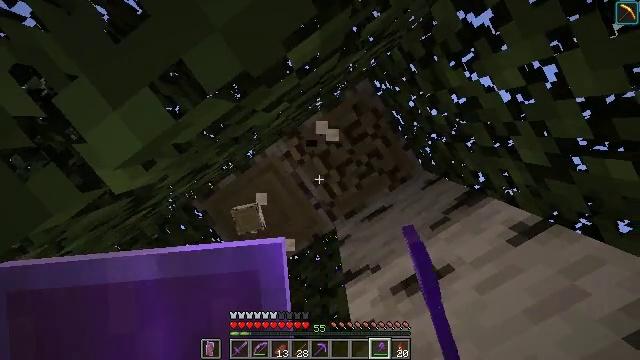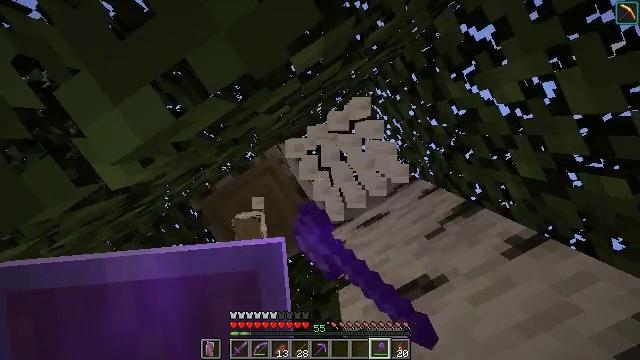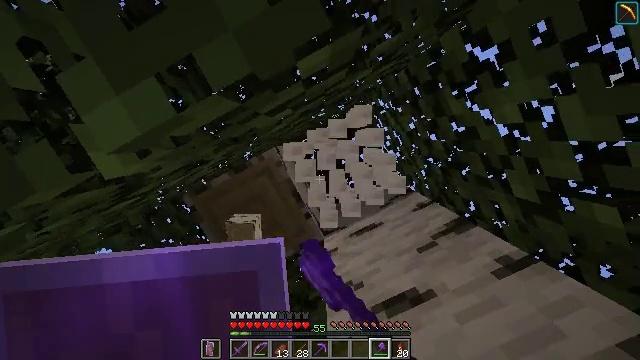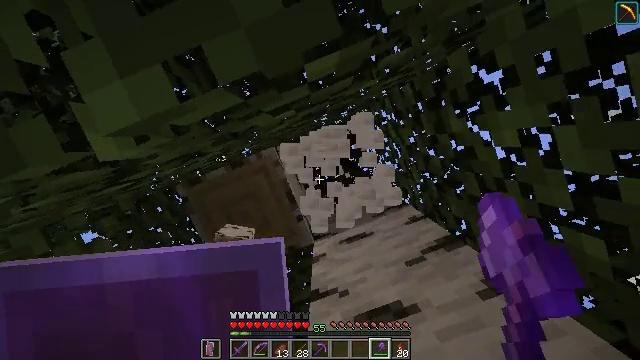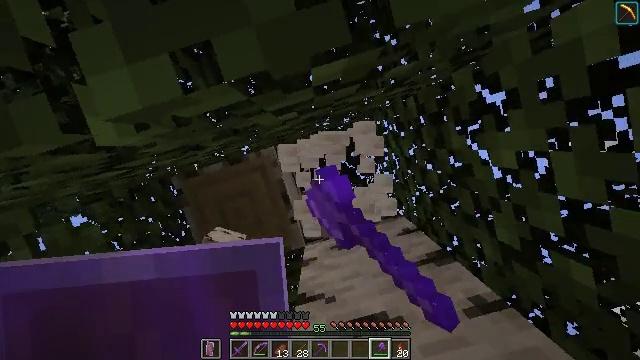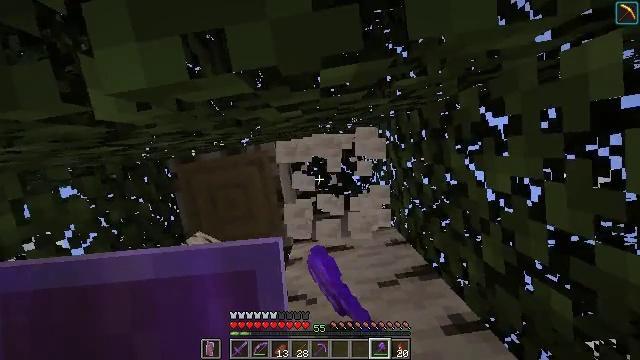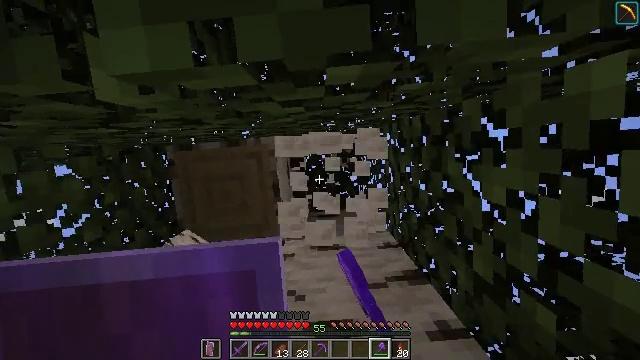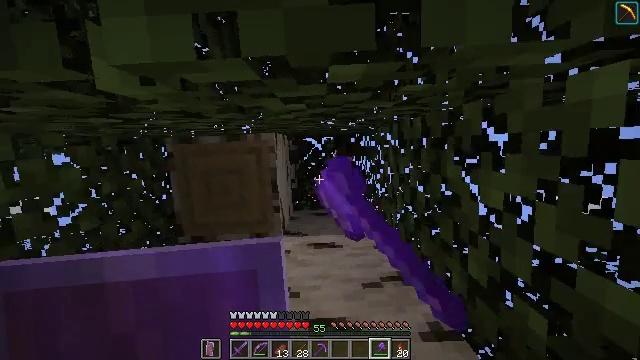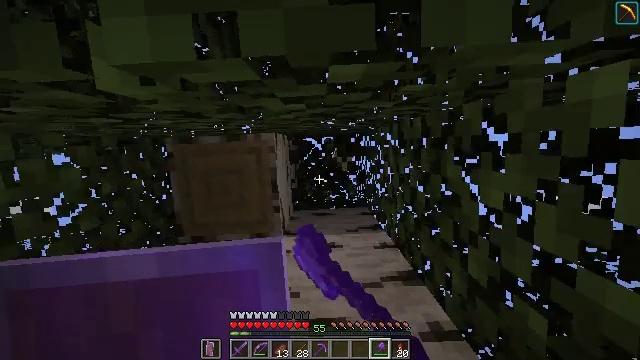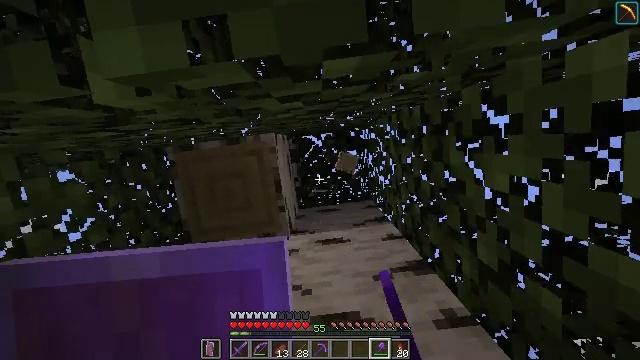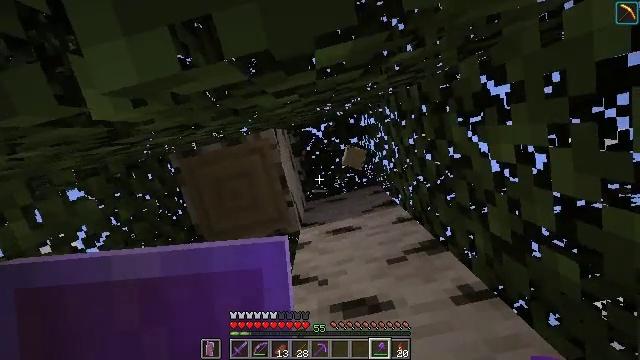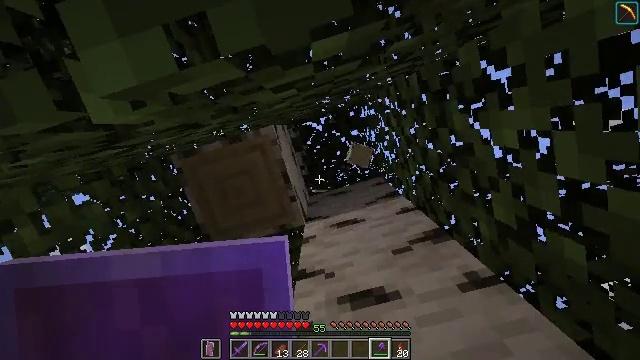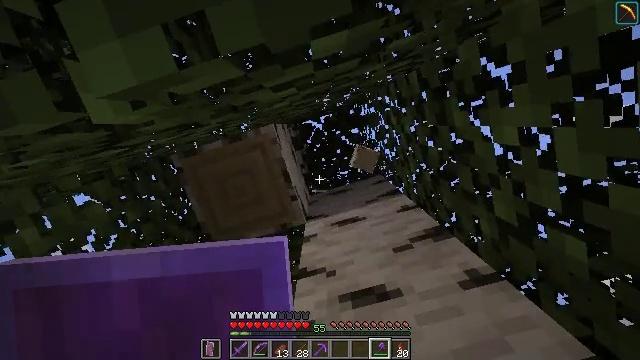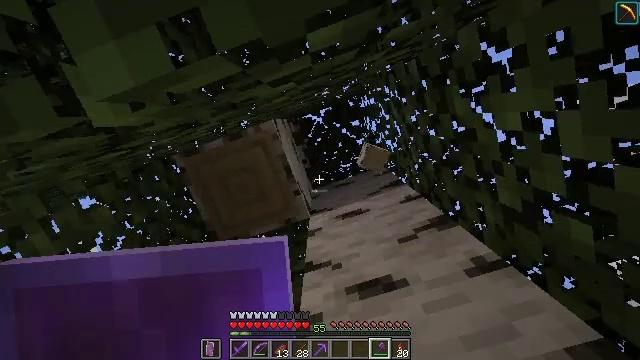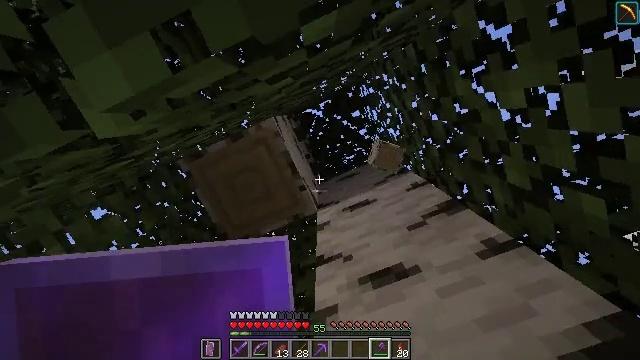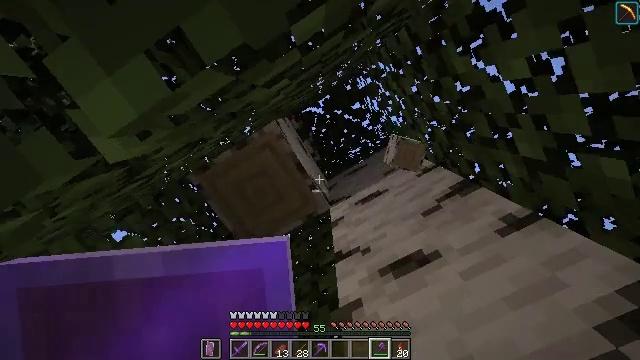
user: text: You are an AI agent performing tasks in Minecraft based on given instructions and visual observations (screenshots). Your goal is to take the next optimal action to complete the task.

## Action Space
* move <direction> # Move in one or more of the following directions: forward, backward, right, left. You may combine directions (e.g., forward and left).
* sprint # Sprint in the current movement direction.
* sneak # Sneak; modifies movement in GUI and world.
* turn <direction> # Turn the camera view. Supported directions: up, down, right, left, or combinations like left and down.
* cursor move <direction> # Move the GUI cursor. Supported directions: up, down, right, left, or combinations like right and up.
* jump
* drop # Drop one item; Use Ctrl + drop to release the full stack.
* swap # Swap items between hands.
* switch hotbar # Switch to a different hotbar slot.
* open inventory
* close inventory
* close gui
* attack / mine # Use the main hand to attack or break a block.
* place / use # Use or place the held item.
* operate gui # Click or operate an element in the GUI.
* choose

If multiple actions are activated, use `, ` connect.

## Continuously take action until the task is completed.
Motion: motion action
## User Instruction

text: Gather birch log for crafting.
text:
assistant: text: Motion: turn right and up, attack / mine
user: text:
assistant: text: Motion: turn right and up, attack / mine
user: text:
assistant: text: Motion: turn right, attack / mine
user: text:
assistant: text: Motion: turn right, attack / mine
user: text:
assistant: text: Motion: turn right, attack / mine
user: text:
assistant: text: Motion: turn right, attack / mine
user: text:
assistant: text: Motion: turn right, attack / mine
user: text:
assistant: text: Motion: attack / mine
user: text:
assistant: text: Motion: turn left
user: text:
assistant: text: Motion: turn left and down
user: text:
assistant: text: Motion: turn left and down
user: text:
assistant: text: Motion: no_op
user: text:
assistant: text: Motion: turn left and down
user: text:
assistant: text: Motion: turn left and down
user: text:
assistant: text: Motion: turn left
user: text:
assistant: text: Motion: turn left
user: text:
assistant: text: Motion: turn left
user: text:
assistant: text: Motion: turn left
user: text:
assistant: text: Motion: turn left
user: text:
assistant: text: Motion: turn left
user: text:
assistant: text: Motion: attack / mine
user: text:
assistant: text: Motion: attack / mine
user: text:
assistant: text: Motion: attack / mine
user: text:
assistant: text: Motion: attack / mine
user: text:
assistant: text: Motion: attack / mine
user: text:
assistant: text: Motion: attack / mine
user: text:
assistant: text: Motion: attack / mine
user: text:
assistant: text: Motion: no_op
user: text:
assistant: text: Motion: no_op
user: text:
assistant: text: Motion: no_op